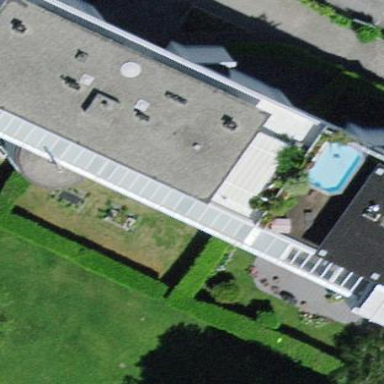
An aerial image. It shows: Building part with flat roof.